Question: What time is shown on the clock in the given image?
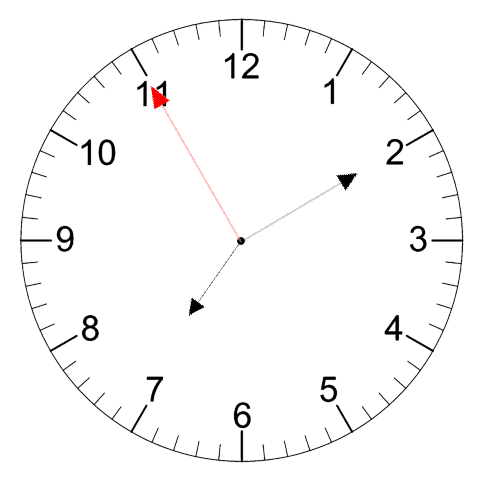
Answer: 07:09:55